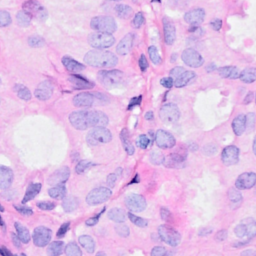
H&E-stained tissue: Breast